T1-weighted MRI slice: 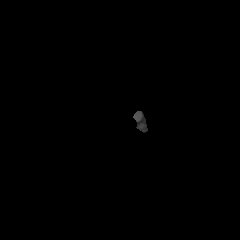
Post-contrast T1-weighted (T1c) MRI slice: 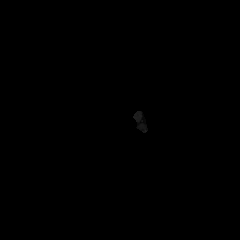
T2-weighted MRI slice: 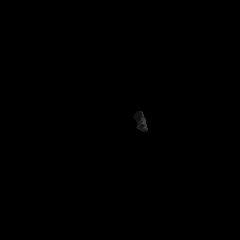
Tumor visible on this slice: no